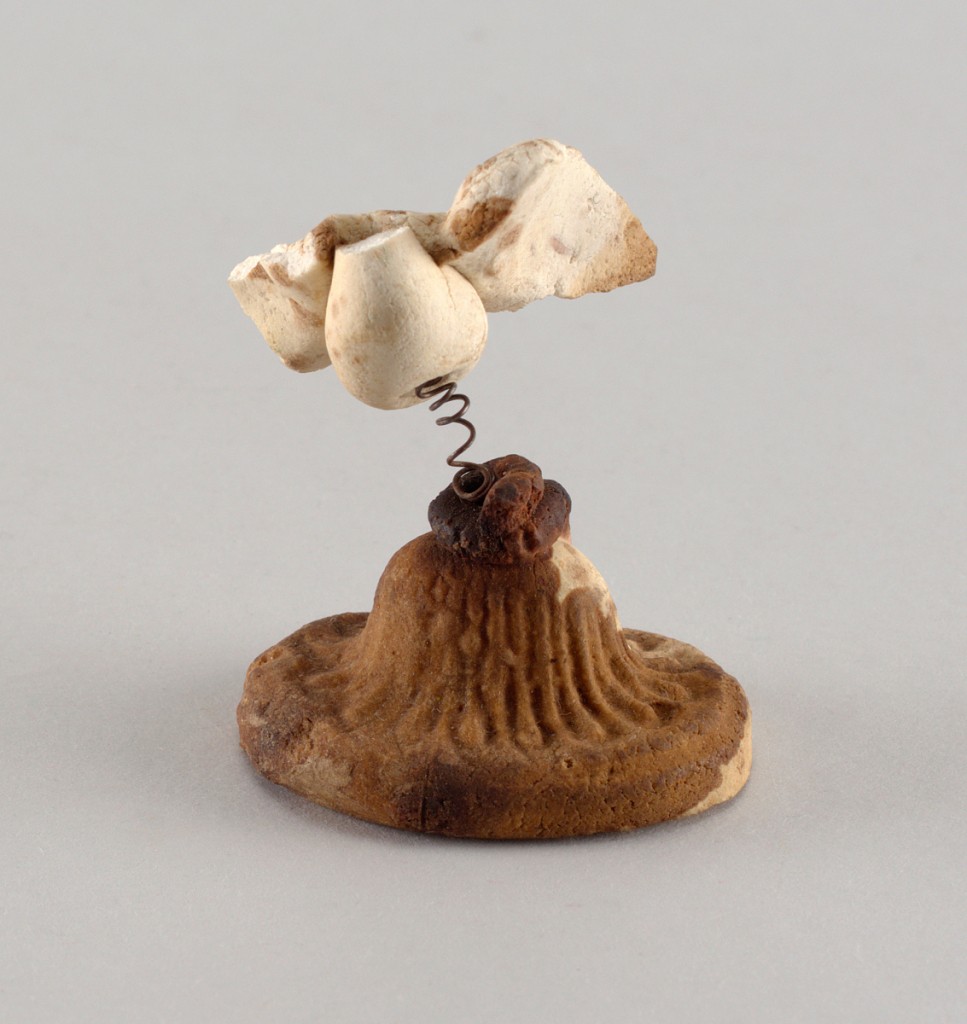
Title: Ornament, Christmas
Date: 1850–99
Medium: White sugar
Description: Pedestal with a white dove on a metal spring.  Tail and one part of wing missing.